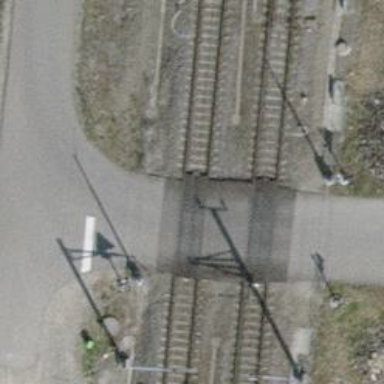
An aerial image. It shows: Level crossing at the railway with full barrier.